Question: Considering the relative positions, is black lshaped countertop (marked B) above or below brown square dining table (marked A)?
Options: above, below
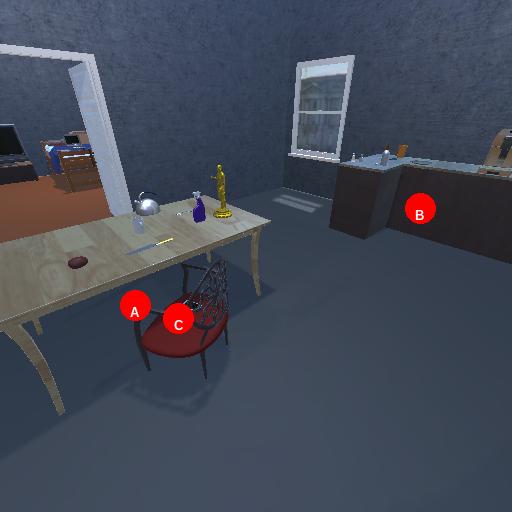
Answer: above